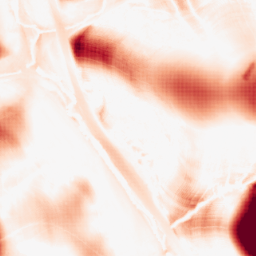
Category: morphological
Decomposition family: morphological
Decomposition parameters: operation: opening
size: 50
Upsampling method: sinc_blackman
Upsampling parameters: scale: 2
kernel_size: 4
Upsampling scale: 2